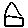
Label: house